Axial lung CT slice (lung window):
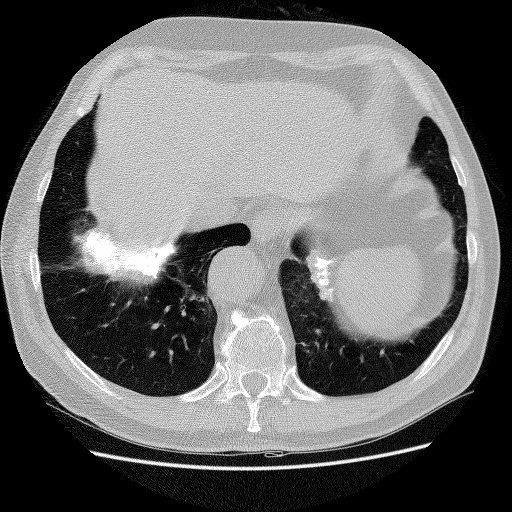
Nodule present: no